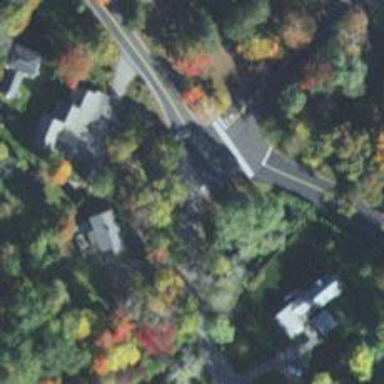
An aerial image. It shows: Road with "give way" sign.